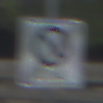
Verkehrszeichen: EndeEingeschraenktesHalteverbotZone
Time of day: MorningAfternoon
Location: Outdoor (Suburban)
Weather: PartlyCloudy
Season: NotSpecified
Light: Natural